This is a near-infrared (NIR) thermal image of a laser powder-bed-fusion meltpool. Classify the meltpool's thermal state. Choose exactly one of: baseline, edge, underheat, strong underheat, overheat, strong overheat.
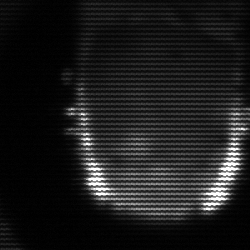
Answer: baseline